Interaction volume radius: 5 \u00c5
Interaction volume height: 15 \u00c5
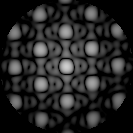
Disorder parameter: 0.08158